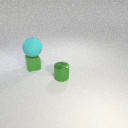
large cyan rubber sphere above small green rubber cube